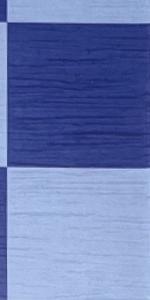
Label: Empty